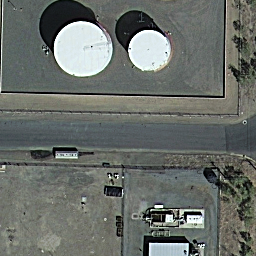
Label: storage tanks